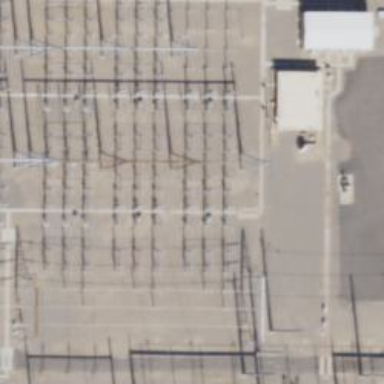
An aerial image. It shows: Switch for power supply.